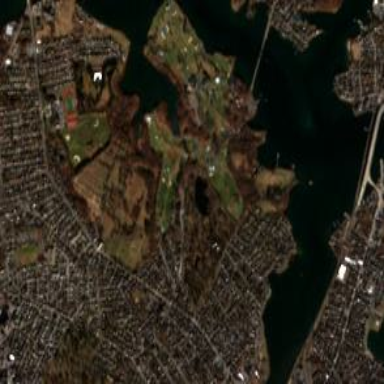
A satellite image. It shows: Golf course surrounded by greenery.